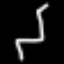
Label: chair